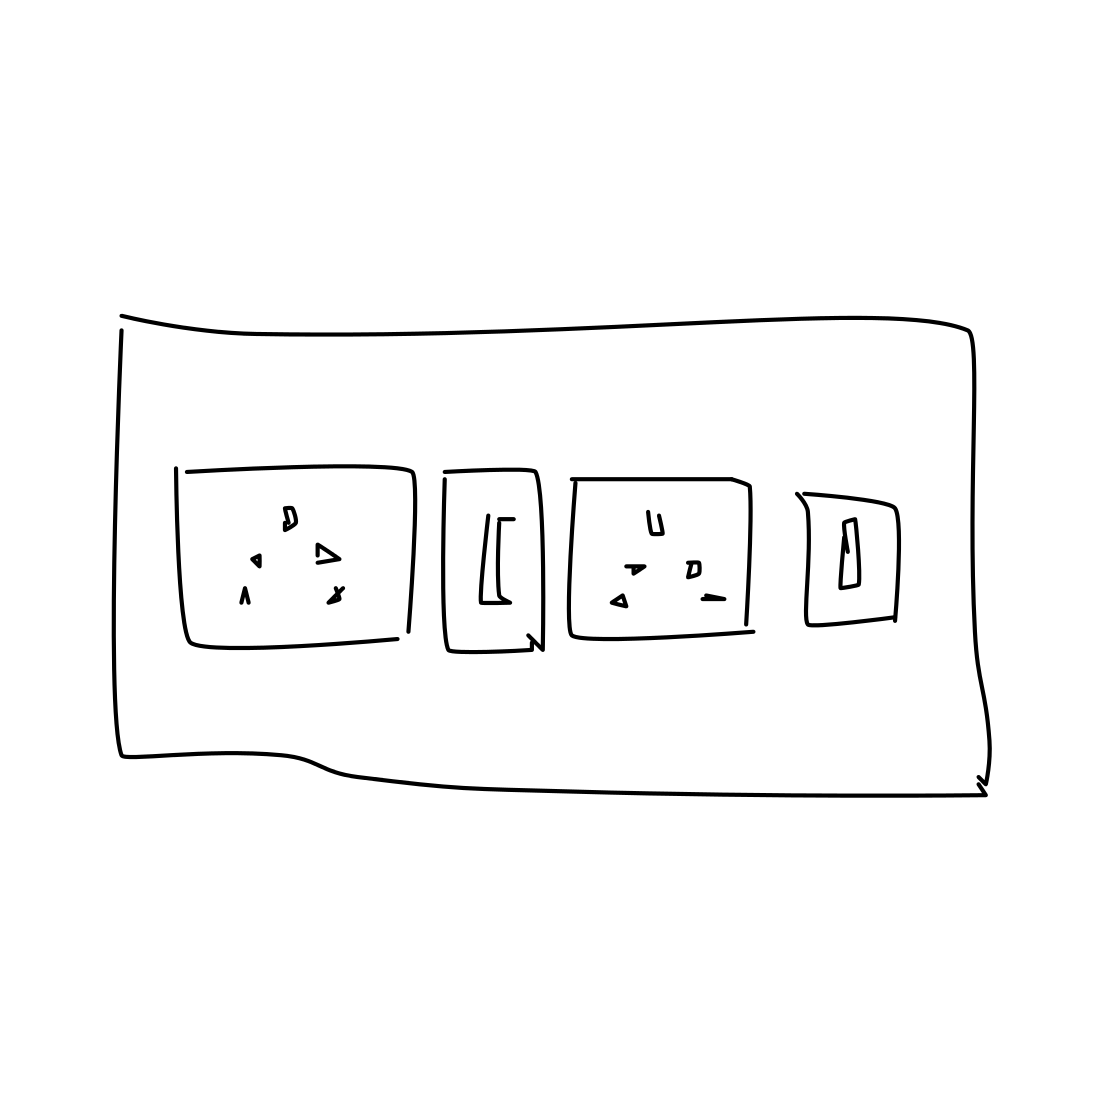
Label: power outlet